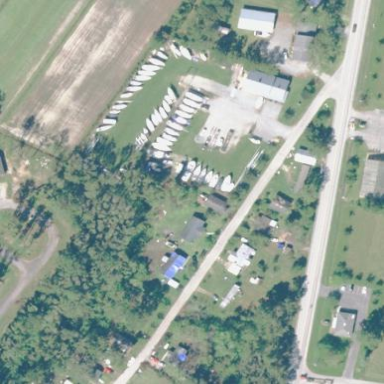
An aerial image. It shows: Boat storage facility.